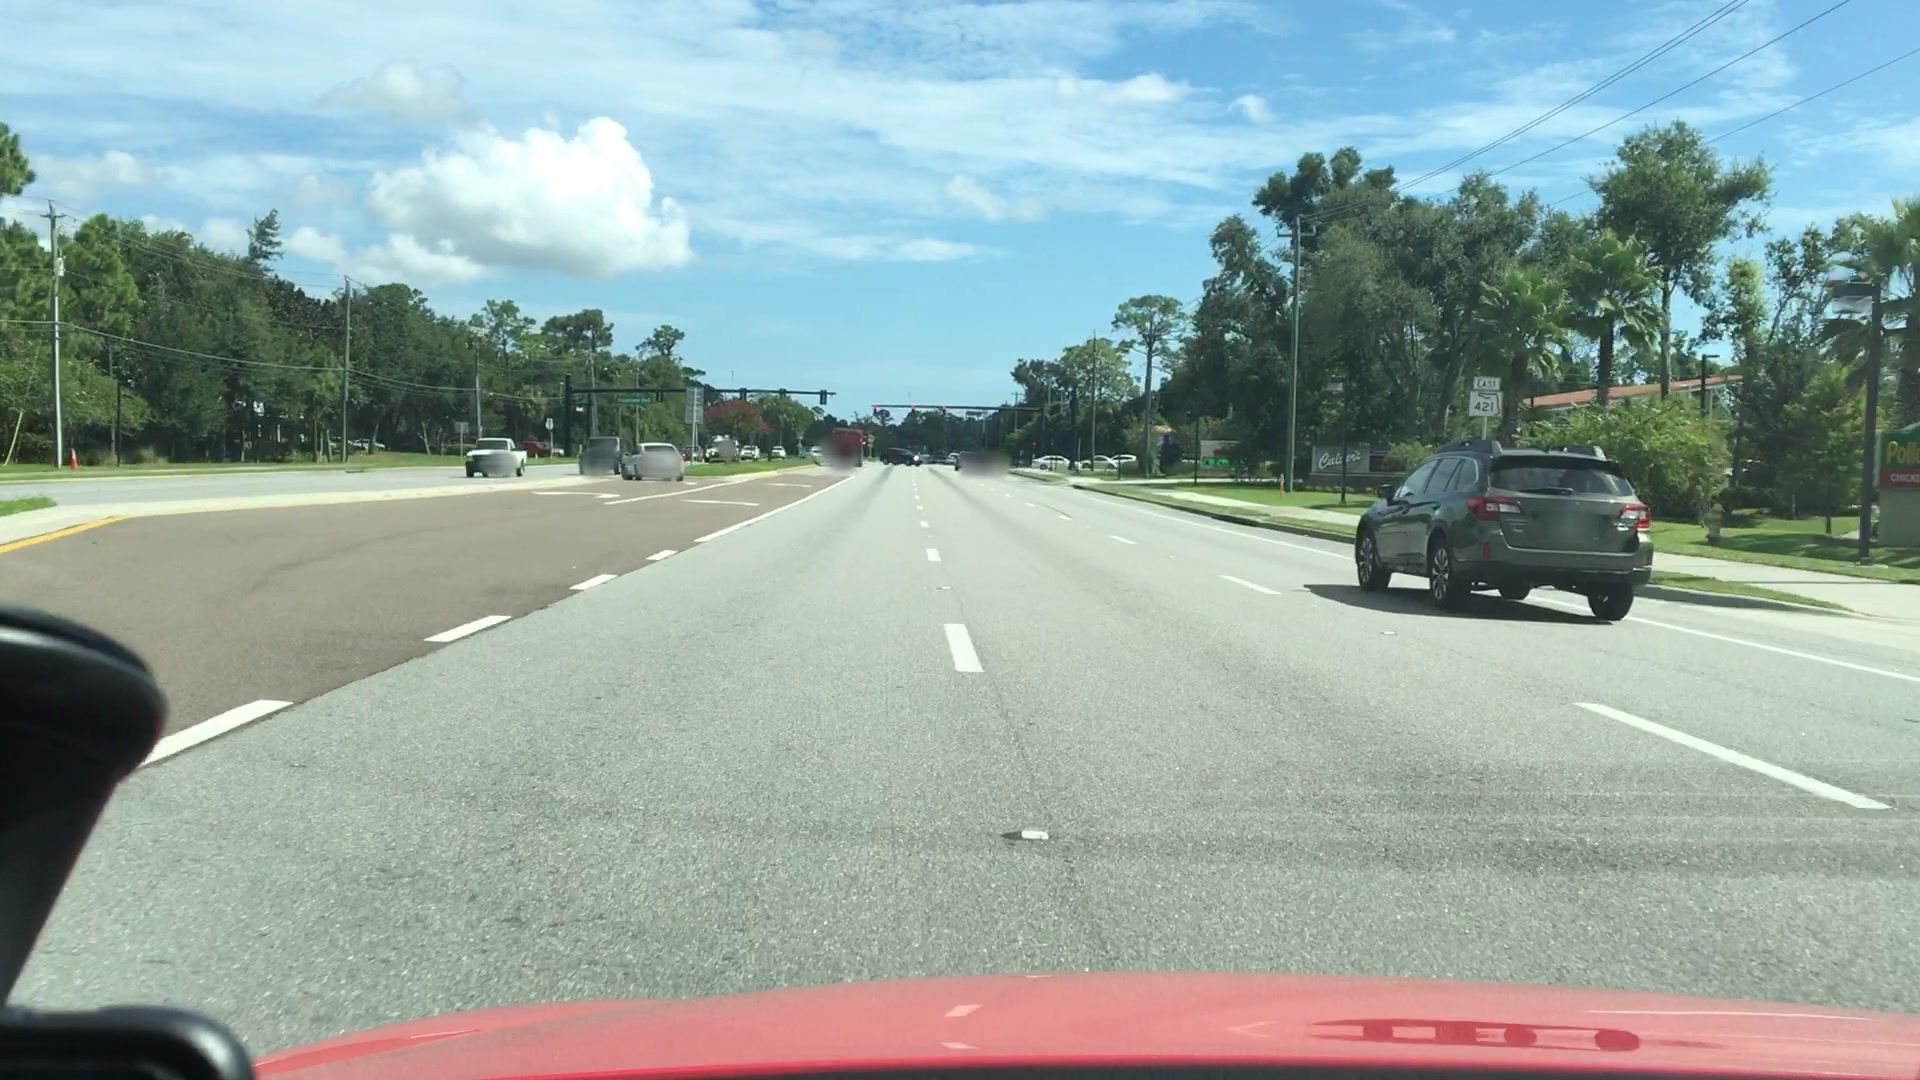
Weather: clear
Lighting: day
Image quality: good
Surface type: driving surface
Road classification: primary_link
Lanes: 3
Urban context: low density rural
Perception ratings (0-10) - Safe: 4.99, Lively: 4.02, Beautiful: 7.24, Boring: 1.5, Depressing: 4.07, Wealthy: 5.21